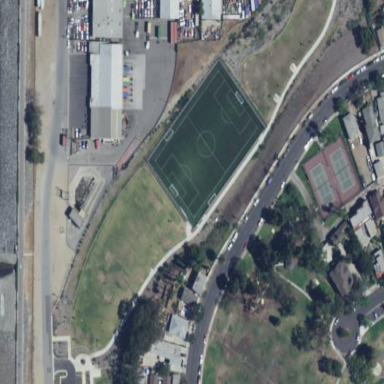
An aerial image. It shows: Soccer pitch designated for leisure and sports activities.